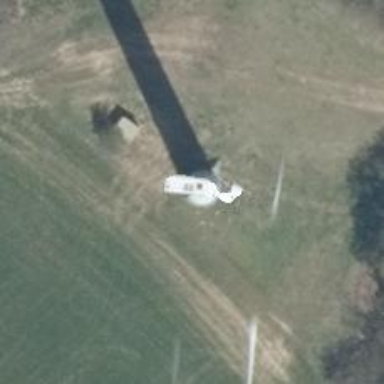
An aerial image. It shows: Wind generator with horizontal axis. The wind turbine is from Vestas.